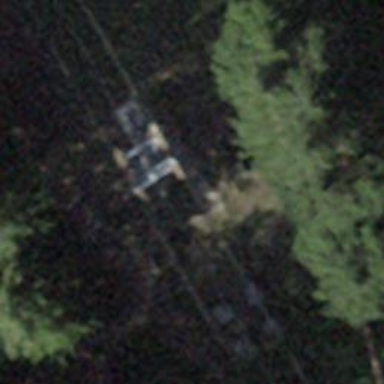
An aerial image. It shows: Pylon used for aerialway.